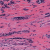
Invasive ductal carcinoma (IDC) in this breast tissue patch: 1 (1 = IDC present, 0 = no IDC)